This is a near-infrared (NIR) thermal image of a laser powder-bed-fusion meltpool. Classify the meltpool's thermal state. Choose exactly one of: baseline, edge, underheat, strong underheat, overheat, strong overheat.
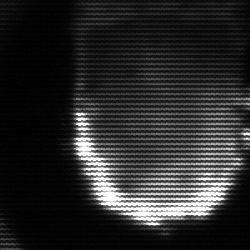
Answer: baseline